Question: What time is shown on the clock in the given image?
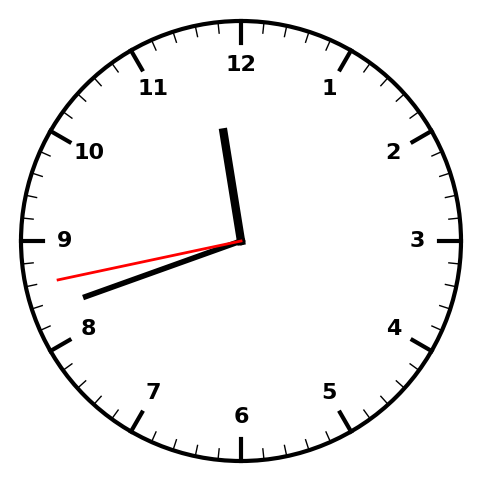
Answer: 11:41:43